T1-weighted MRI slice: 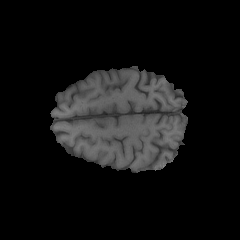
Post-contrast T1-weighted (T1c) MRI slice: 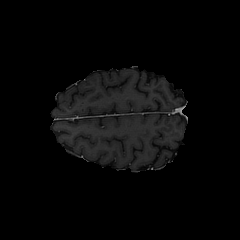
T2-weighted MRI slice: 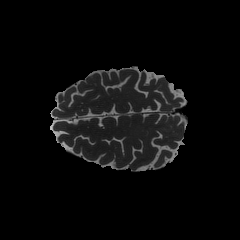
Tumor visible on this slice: no